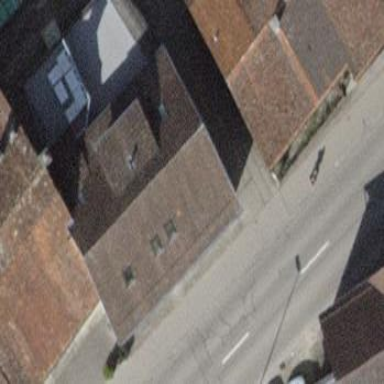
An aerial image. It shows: Gabled roofed house.